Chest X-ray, PA view. Patient: 34 years old, sex M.
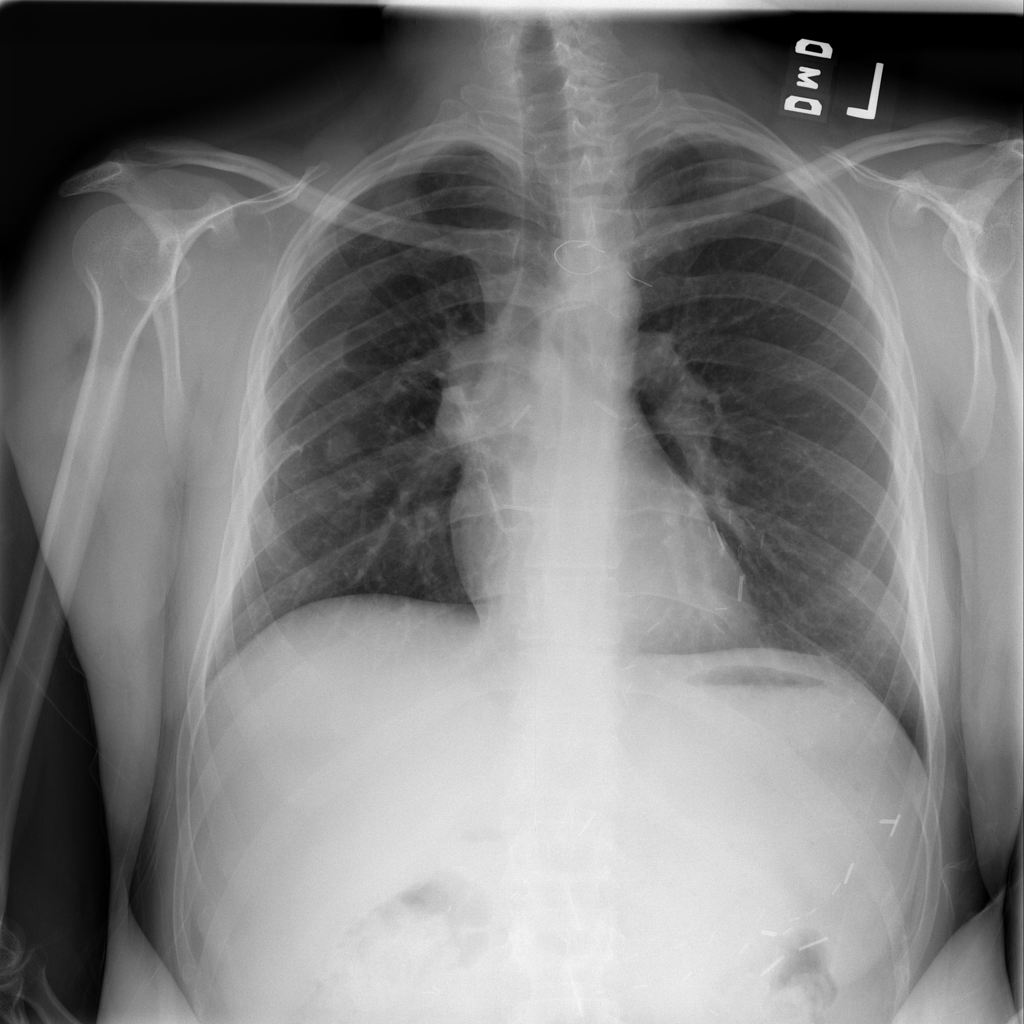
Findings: Mass